Interaction volume radius: 10 \u00c5
Interaction volume height: 15 \u00c5
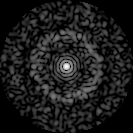
Disorder parameter: 0.8576